Chest X-ray. View position: PA
Patient age: 66
Patient sex: M
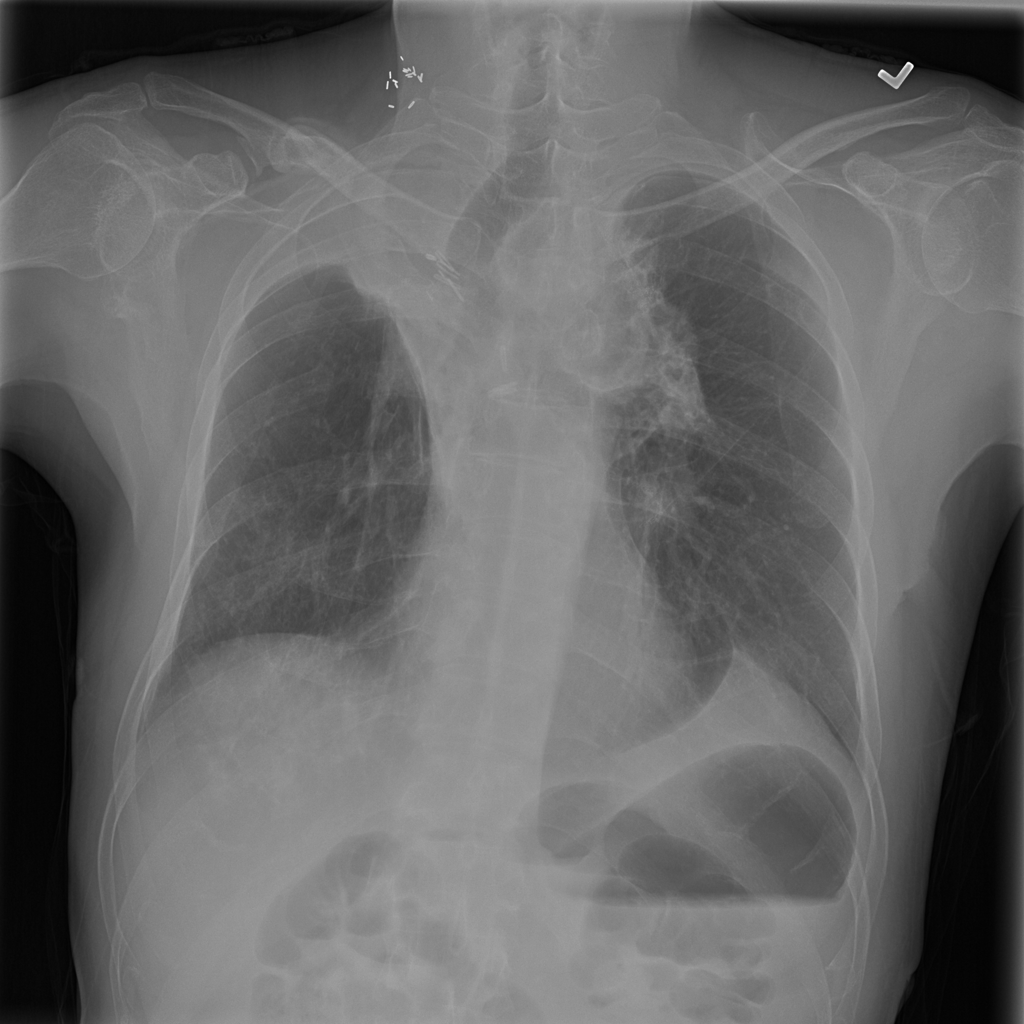
Finding: Pneumothorax